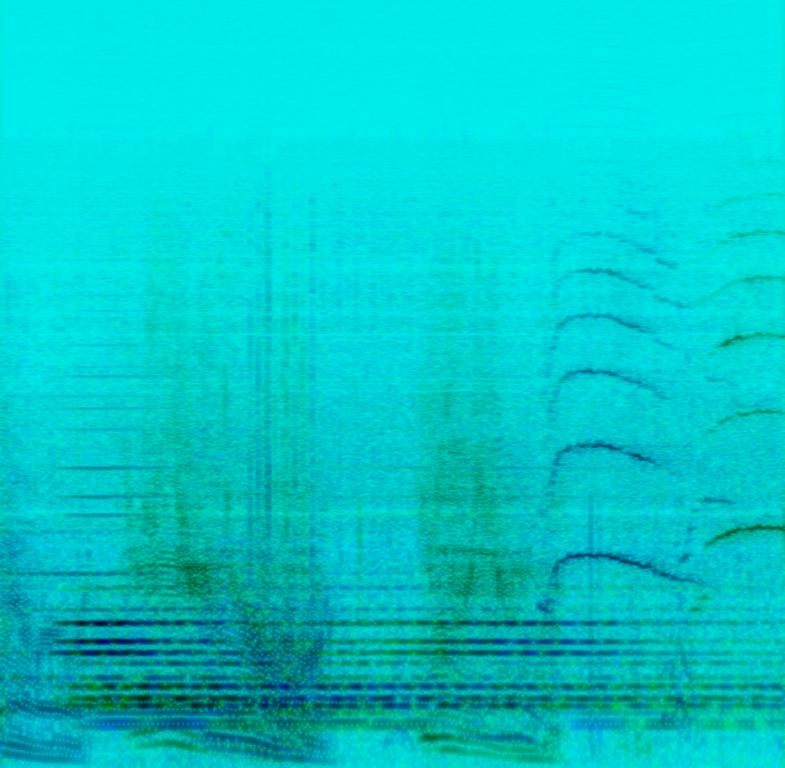
The soundtrack features various aquatic animals like whales and dolphins making sounds. The keyboard plays synth tones with organ sounds with the grunting, squeaking and growling tones. The sound quality is average.